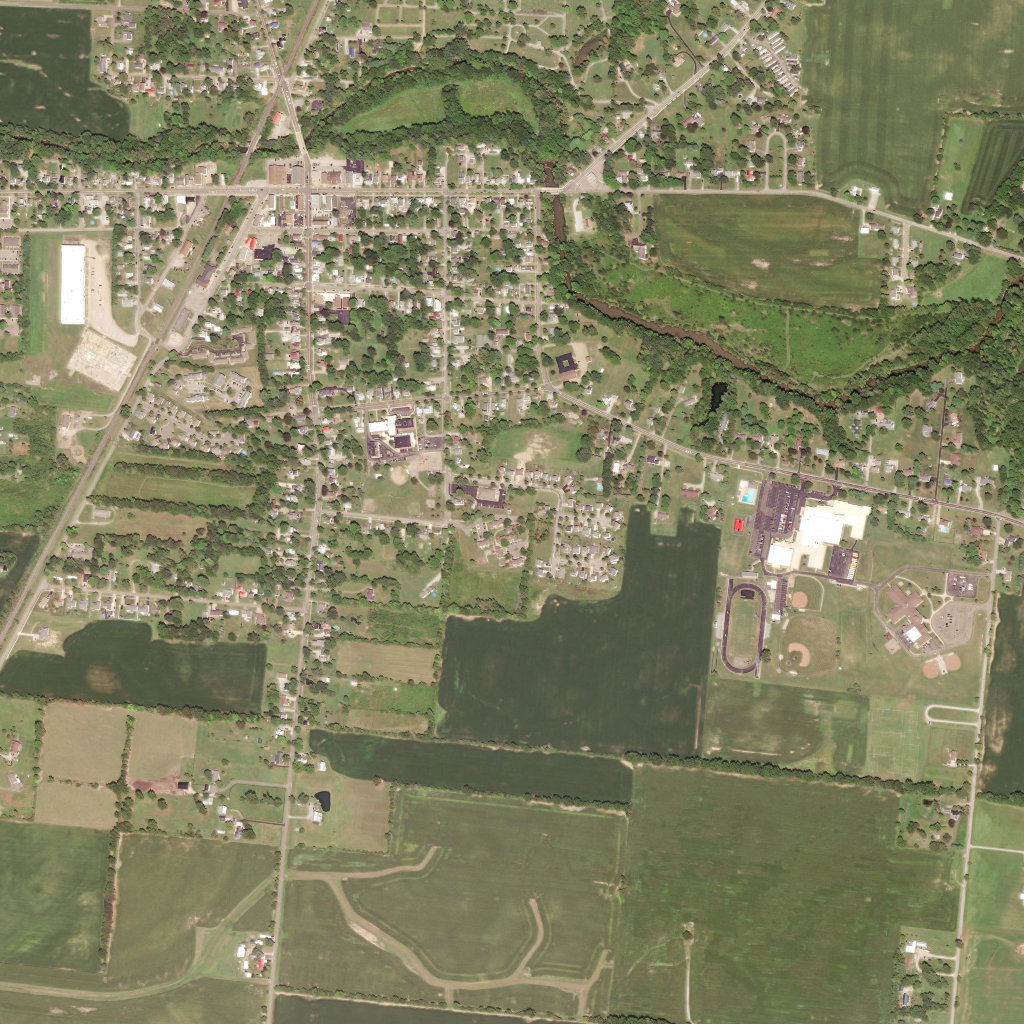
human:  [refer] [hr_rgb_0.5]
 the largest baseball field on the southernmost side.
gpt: <box>[[75, 59, 82, 66, 0]]</box>